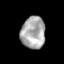
Tissue: skin
Cell type: Epithelial cells
Senescence score: 0.2818
Nuclear area (px): 760
Mean DAPI intensity: 171.05